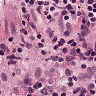
Metastatic tissue present: yes